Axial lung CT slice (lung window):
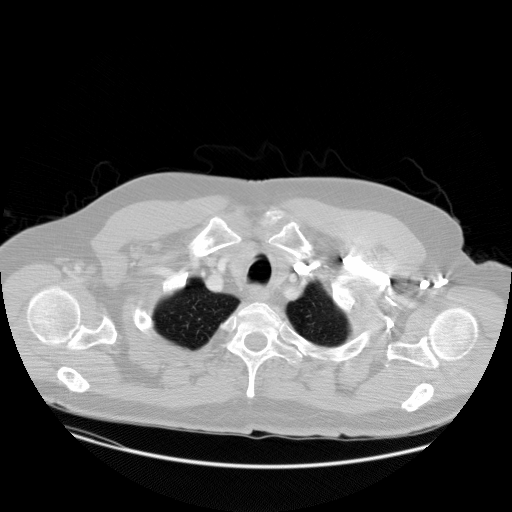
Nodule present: no